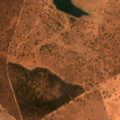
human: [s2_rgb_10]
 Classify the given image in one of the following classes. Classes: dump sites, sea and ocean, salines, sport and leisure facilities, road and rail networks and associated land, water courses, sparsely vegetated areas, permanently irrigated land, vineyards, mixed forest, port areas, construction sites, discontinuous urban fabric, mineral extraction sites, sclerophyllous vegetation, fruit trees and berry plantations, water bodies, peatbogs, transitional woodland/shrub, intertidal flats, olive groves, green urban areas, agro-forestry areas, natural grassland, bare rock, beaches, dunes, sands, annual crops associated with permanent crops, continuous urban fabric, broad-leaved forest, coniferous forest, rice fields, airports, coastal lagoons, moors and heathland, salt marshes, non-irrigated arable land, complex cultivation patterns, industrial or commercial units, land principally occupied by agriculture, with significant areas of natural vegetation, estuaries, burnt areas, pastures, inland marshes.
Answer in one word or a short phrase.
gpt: non-irrigated arable land, pastures, agro-forestry areas, broad-leaved forest